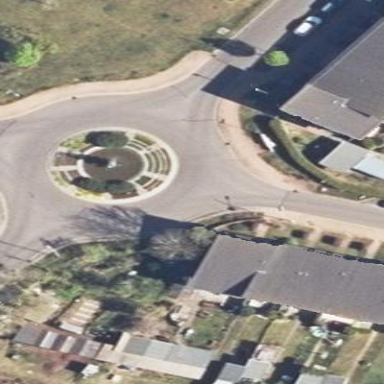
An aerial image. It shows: Asphalt road in residential area leading to roundabout.